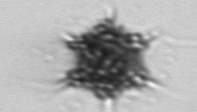
Label: Dictyocha